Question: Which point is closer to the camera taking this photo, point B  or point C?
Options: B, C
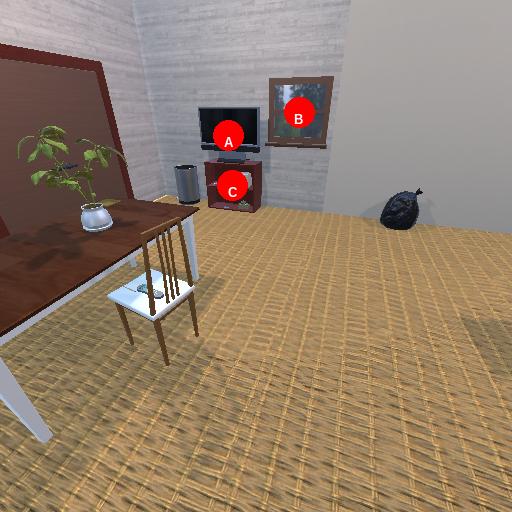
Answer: B